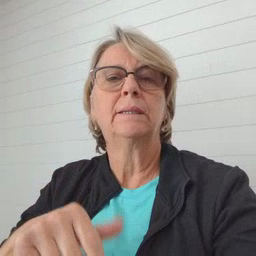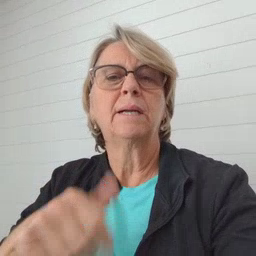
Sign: horse